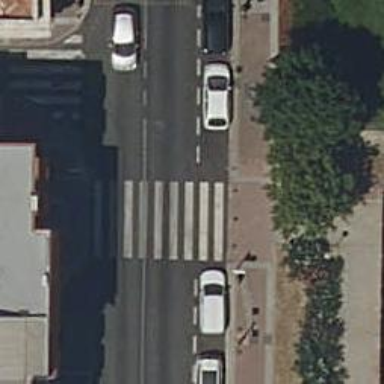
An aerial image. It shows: Crossing with traffic signals.